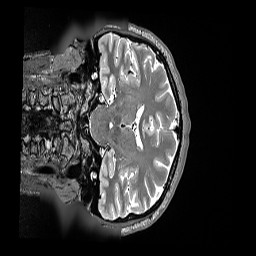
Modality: T2w
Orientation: coronal
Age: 42
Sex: female